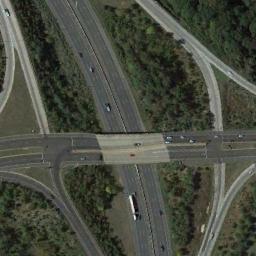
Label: overpass